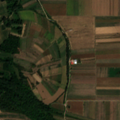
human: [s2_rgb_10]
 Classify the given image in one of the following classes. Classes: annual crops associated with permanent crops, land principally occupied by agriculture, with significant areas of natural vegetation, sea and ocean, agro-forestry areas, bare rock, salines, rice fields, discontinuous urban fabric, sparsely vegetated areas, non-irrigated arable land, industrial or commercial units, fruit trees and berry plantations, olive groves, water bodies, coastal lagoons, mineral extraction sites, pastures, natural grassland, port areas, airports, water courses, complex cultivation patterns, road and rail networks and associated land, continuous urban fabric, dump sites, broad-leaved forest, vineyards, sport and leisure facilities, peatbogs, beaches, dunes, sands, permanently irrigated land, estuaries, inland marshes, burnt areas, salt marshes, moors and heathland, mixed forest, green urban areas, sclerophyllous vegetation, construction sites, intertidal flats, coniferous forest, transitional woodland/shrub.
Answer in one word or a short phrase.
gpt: non-irrigated arable land, complex cultivation patterns, land principally occupied by agriculture, with significant areas of natural vegetation, broad-leaved forest, transitional woodland/shrub